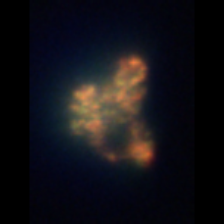
Taxon: Unknown_detritus
Group: Unknown